Field crop: maize
Growth stage: 2
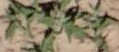
Species: atriplex